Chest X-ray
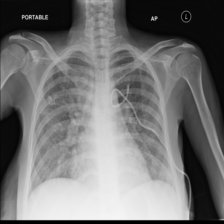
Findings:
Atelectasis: negative
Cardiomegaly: negative
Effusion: negative
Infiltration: negative
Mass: negative
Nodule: negative
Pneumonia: negative
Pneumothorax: negative
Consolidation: negative
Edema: negative
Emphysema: negative
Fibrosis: negative
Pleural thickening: negative
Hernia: negative